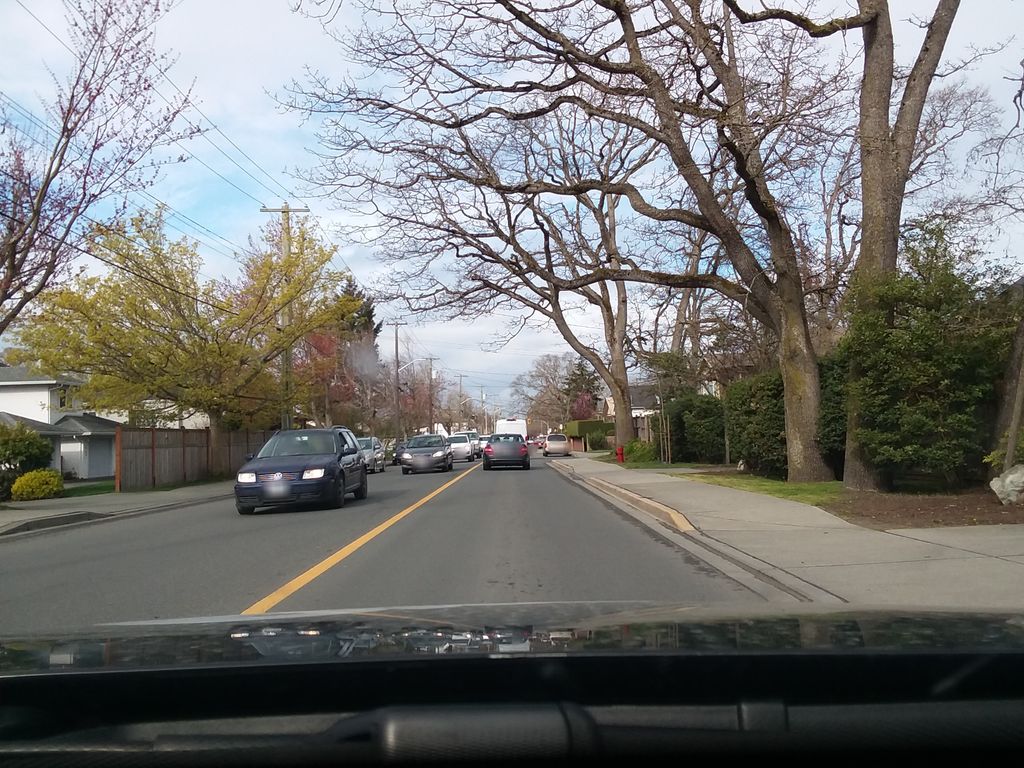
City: victoria